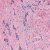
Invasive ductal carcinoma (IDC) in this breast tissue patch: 1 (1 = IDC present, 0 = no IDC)